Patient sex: M
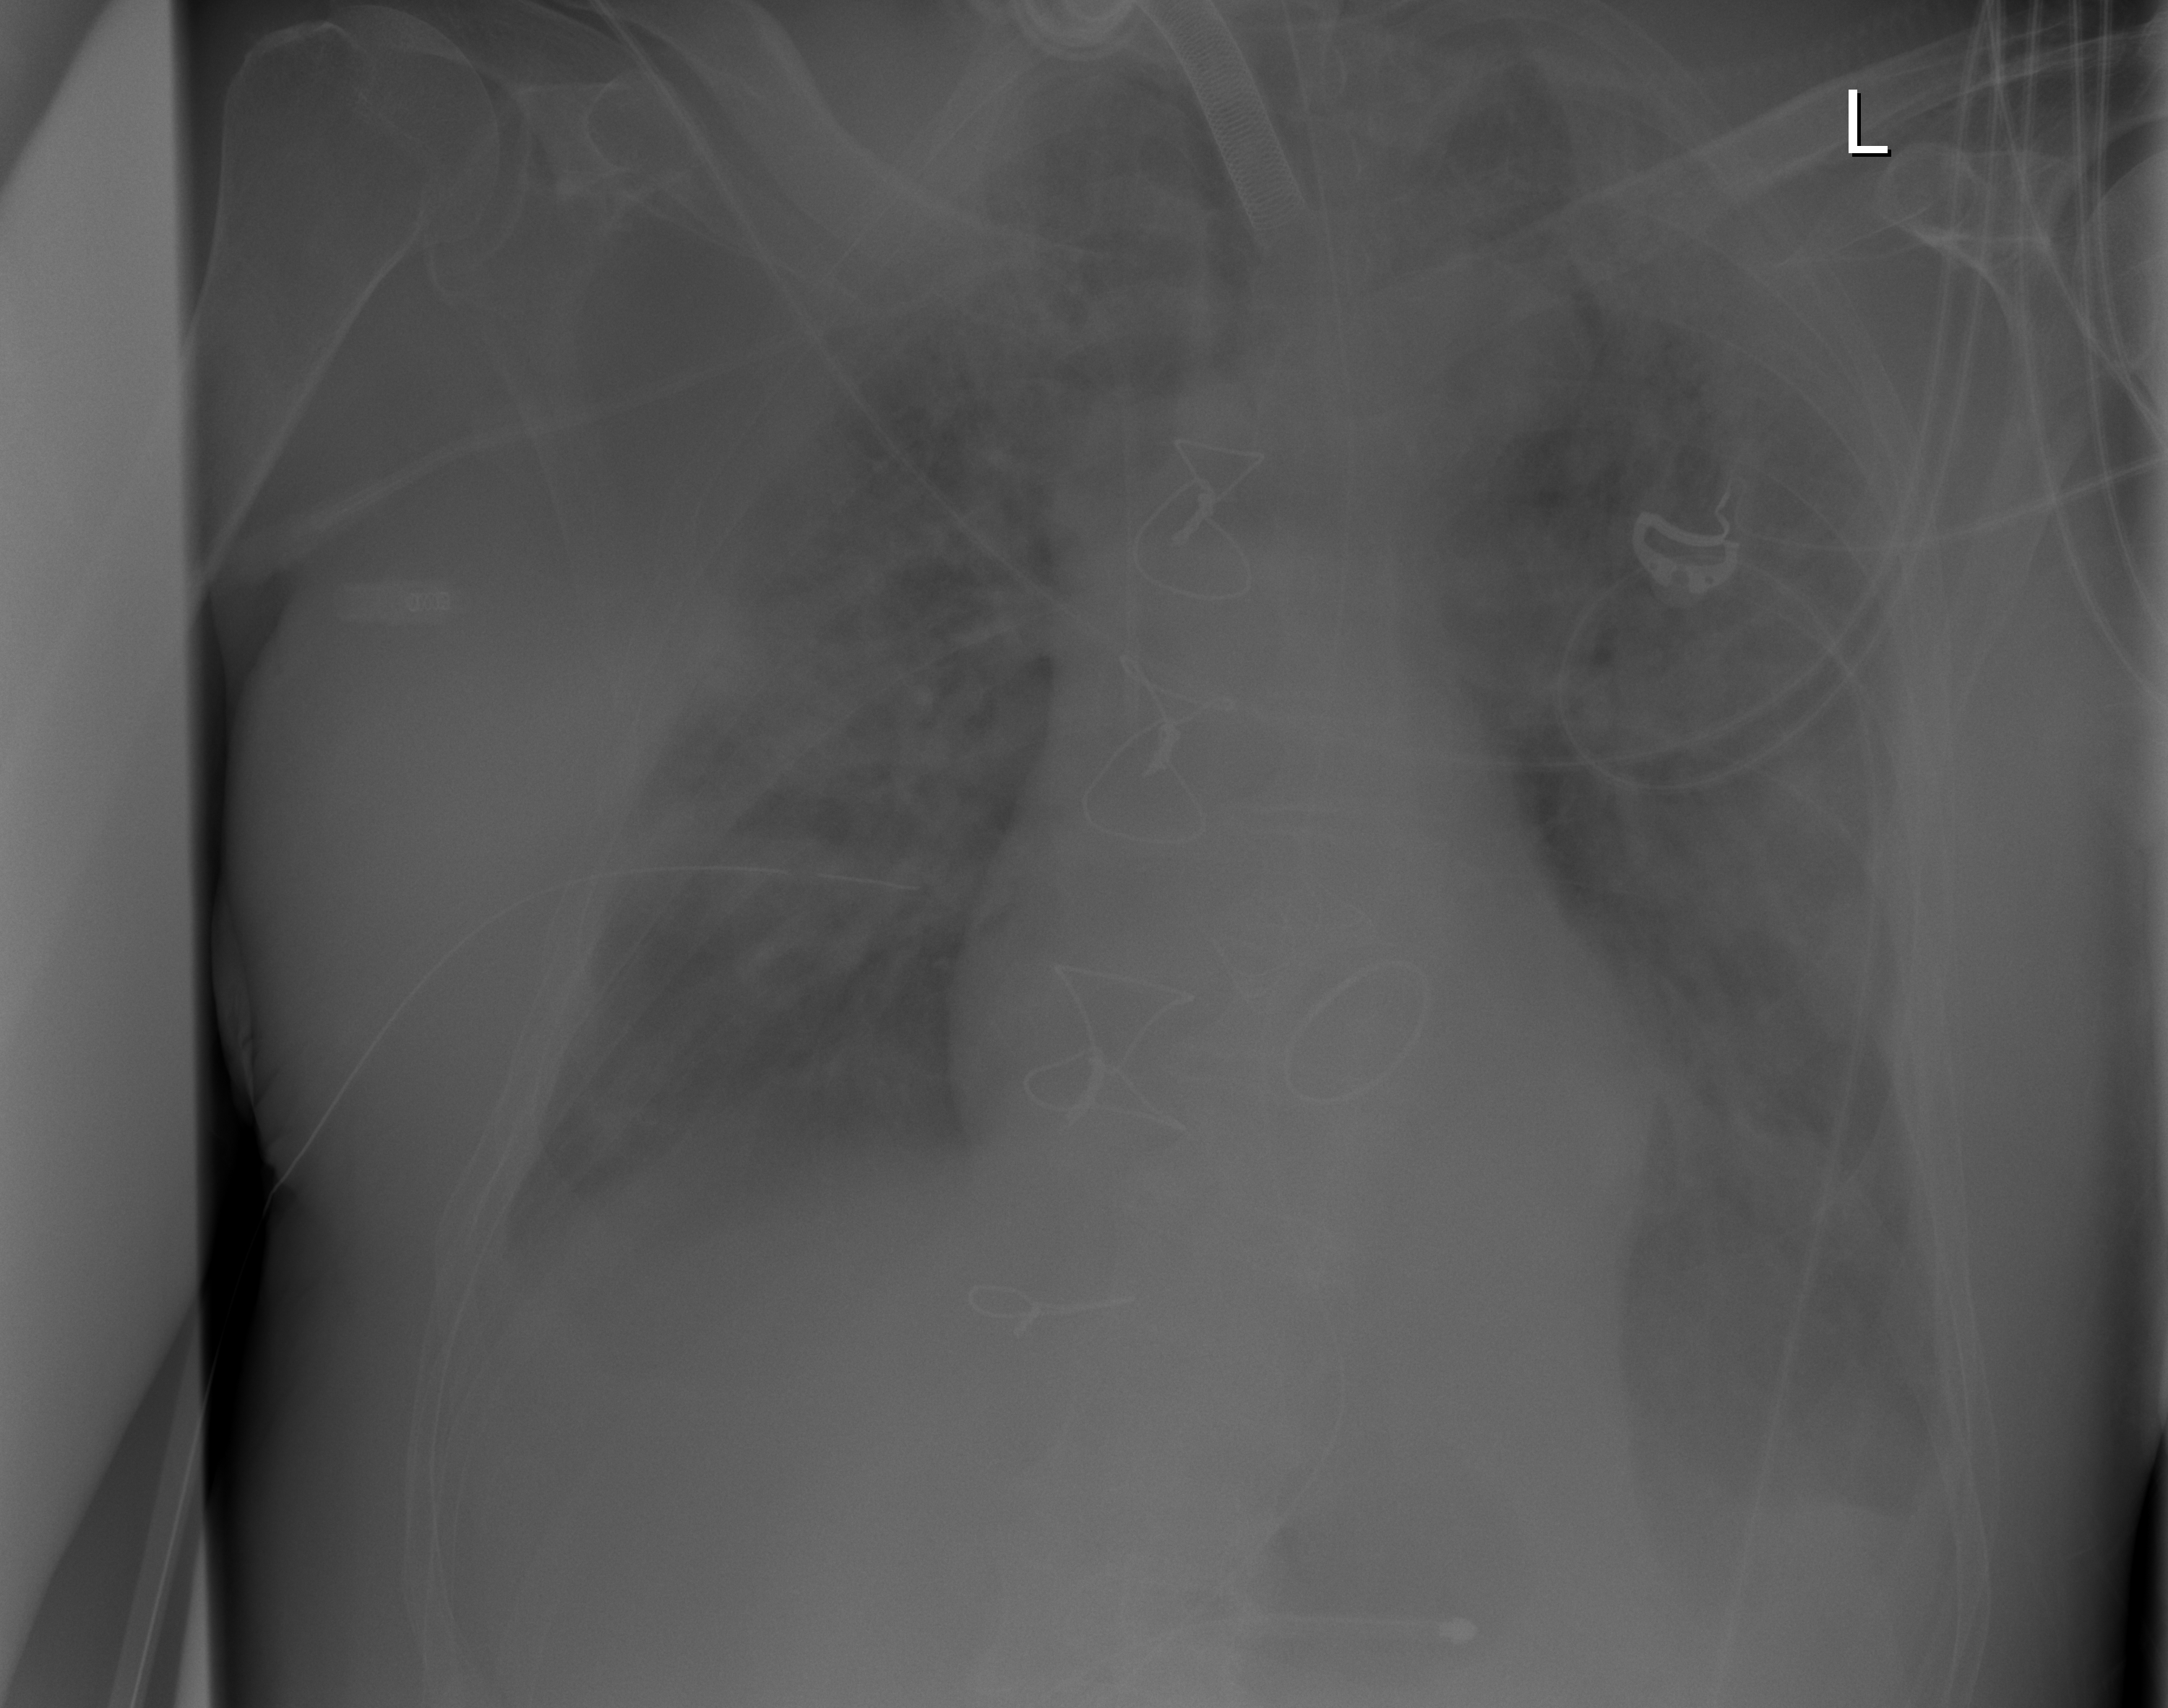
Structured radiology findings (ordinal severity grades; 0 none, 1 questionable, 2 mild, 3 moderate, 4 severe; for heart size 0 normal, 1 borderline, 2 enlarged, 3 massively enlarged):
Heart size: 0
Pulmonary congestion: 3
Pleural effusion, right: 3
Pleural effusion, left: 3
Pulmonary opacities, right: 4
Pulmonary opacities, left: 4
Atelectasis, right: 3
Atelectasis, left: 3